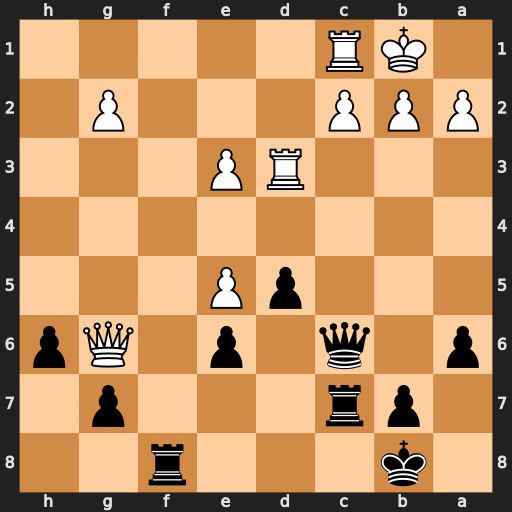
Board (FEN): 1k3r2/1pr3p1/p1q1p1Qp/3pP3/8/3RP3/PPP3P1/1KR5
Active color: b
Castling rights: -
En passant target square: -
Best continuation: Qxc2+ Rxc2 Rf1+ Rd1 Rxd1+ Rc1 Rdxc1#